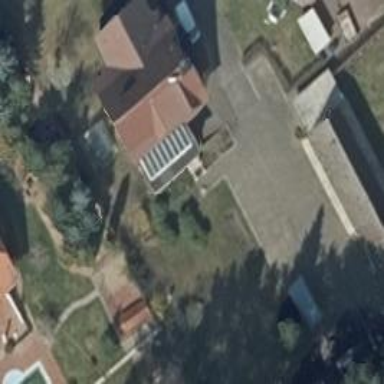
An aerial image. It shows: House with multiple building parts.